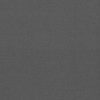
Label: dusty